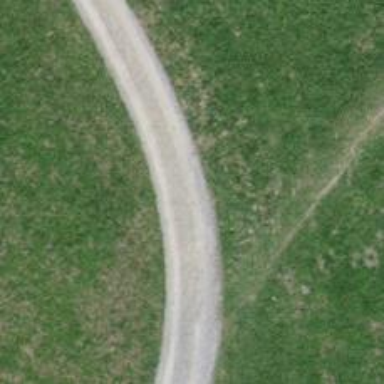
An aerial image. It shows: Track with fine gravel surface. The track has grade2 tracktype.